Question: I am using Eclipse 3.7SR2 and I have an issue with the Java editor spell-checker marking e-mail addresses:

Perhaps I am a bit obsessive, but I really dislike seeing those red blots - if not for any other reason, then just because real spelling errors could be missed in the crowd.
Is there a way to fix this on a permanent basis without disabling spell-checking completely?
Adding the "word" in question (e.g. '@example.com') to the user dictionary manually and restarting Eclipse does not seem to solve this issue.
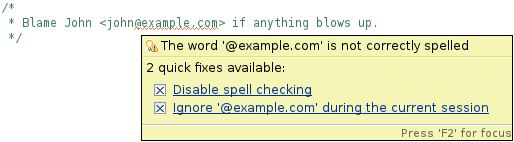
Answer: It is possible to get Eclipse to ignore email addresses using a User Dictionary:
1. Go to Window -> Preferences
2. Expand the panels to see General > Editors > Text Editors > Spelling.
3. In the User defined dictionary field, enter a full path for a text file you'd like to keep the dictionary in. Or use the Browse... button if you already have a text file somewhere.
4. Edit the file you have just specified in a text editor, and enter the two parts of the email address on separate lines; eg, for the example in this question, you would need to add "john" and "example.com".
5. Repeat for any new email domains or user names that the spell checker flags.
This solution is not obvious because the spell checker highlights the "@" symbol too. But if "@example.com" is added to the dictionary, it does not stop the spell checker from complaining. You have to manually add the domain excluding the "@".